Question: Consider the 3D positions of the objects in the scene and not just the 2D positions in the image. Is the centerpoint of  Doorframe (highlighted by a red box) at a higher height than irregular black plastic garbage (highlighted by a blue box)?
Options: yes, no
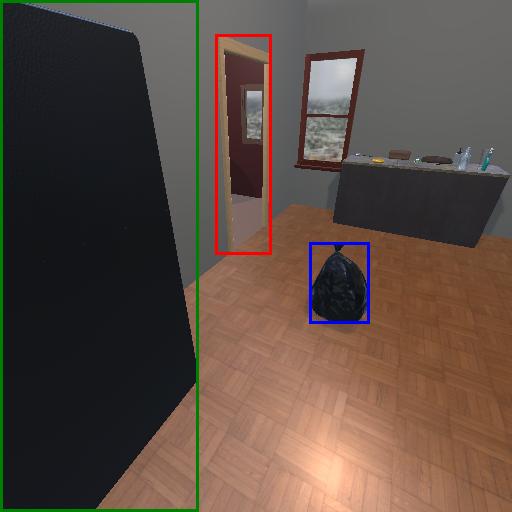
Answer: yes